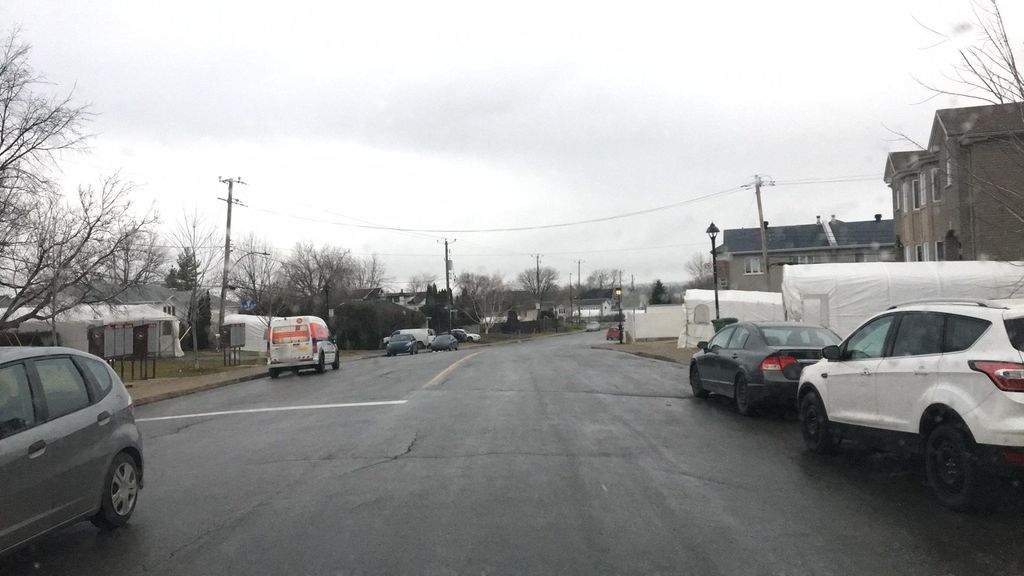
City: montreal